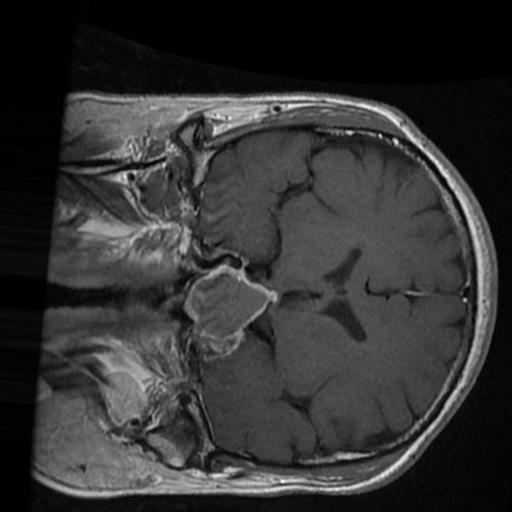
Label: brain_tumor